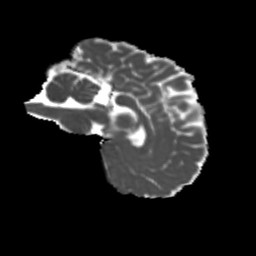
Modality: MD
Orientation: sagittal
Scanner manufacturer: siemens
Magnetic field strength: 3 T
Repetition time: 4 s
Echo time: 0.0594 s